Question: I've got code for 'flood fill' algorithm.
'''
void floodFill() {
float target[3] = { 1.0, 1.0, 0.0 };
float border[3] = { 1.0, 1.0, 1.0 };
float clearp[3] = { 0.0, 0.0, 0.0 };
std::stack<pixel*> colored;
if (!stack.empty()) // stack contains first pixel
colored.push(stack.top());
while(!colored.empty()) {
pixel *p = colored.top();
drawPixel(p->x, p->y, target);
colored.pop();
//up
float pix[3];
glReadPixels(p->x, p->y + KOEF, 1, 1, GL_RGB, GL_FLOAT, pix);
if (!compare(pix,border) && compare(pix,clearp)) {
pixel *pn = new pixel();
pn->x = p->x;
pn->y = p->y + KOEF;
colored.push(pn);
}
//down
glReadPixels(p->x, p->y - KOEF, 1, 1, GL_RGB, GL_FLOAT, pix);
if (!compare(pix,border) && compare(pix,clearp)) {
pixel *pn = new pixel();
pn->x = p->x;
pn->y = p->y - KOEF;
colored.push(pn);
}
//left
glReadPixels(p->x - KOEF, p->y, 1, 1, GL_RGB, GL_FLOAT, pix);
if (!compare(pix,border) && compare(pix,clearp)) {
pixel *pn = new pixel();
pn->x = p->x - KOEF;
pn->y = p->y;
colored.push(pn);
}
//right
glReadPixels(p->x + KOEF, p->y, 1, 1, GL_RGB, GL_FLOAT, pix);
if (!compare(pix,border) && compare(pix,clearp)) {
pixel *pn = new pixel();
pn->x = p->x + KOEF;
pn->y = p->y;
colored.push(pn);
}
}
}
'''
I draw pixel using this method
'''
void drawPixel(float x, float y, float *t) {
glRasterPos2i(x, y);
glDrawPixels(1, 1, GL_RGB, GL_FLOAT, t);
for(int i = 0; i < KOEF; i++) {
glRasterPos2i(x, y + i);
glDrawPixels(1, 1, GL_RGB, GL_FLOAT, t);
glRasterPos2i(x + i, y);
glDrawPixels(1, 1, GL_RGB, GL_FLOAT, t);
glRasterPos2i(x + i, y + i);
glDrawPixels(1, 1, GL_RGB, GL_FLOAT, t);
}
};
'''
To fill some area I choose first pixel with mouse click and then call method 'floodFill'.
'''
void mouse(int button, int state, int x, int y) {
if (button == GLUT_LEFT_BUTTON && state == GLUT_DOWN) {
pixel *p = new pixel();
p->x = x;
p->y = HEIGHT - y;
if (!stack.empty())
stack.pop();
stack.push(p); // first pixel
floodFill();
}
};
'''
The result is (for example)

But it works very slow(several seconds. area on the picture - it was drawing it for 11 seconds. area around letter - 43 seconds). And I thought it slowly will draw pixel after pixel but it is waiting for several seconds and then I see the result.
my pc is
'''
intel core 2 duo p8600 2.4 GHz
nvidia 9600m gt 512 mb
windows x86
ram 4 GB(3)'
'''
Should it work so slow or there is a problem?
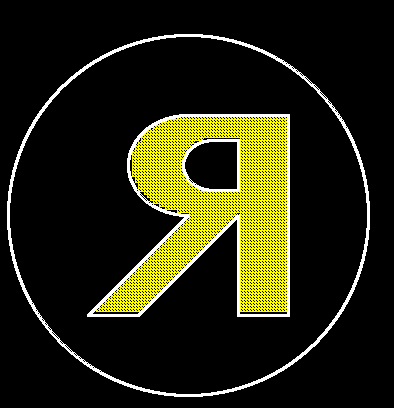
Answer: > Should it work so slow or there is a problem?
No, it should not. Because Photoshop can make it faster :-)
It looks like there are some efficiency-related issues.
1. You should not use OpenGL calls for single pixel operations. You should better make a buffered copy of the image, process (floodfill) it, then copy back.
2. Why are you using these strange float coordinates instead of normal integer pixel indices? And what about not using floats for colors too? Floating point operations are slower than integer ones and float values needs further convesion to internal image format.
3. Your program seems to be too OOP-ish for its purpose. It is not good idea to use new and stack in the innermost loop of the image processing routine.